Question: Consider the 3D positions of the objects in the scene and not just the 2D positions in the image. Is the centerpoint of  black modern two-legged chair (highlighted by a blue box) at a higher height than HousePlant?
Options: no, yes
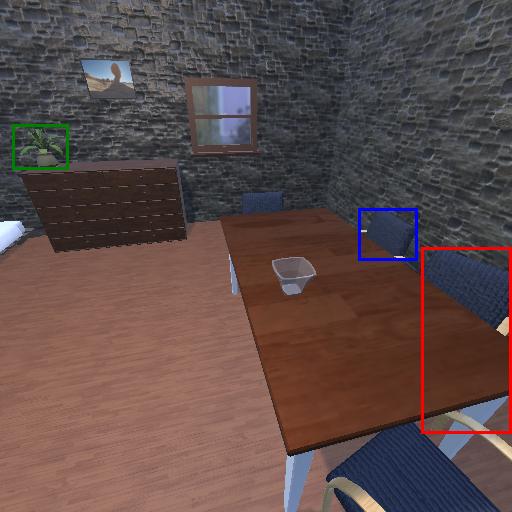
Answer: no